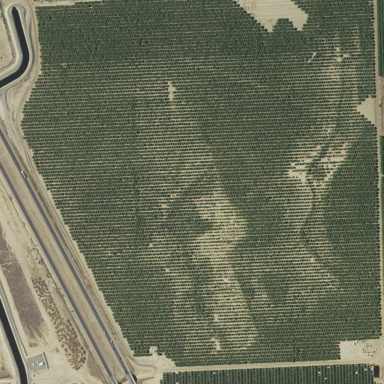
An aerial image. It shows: Almond orchard with rows of almond trees.